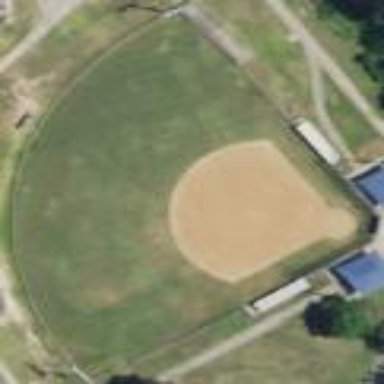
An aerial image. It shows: Baseball pitch for leisure and sports activities.